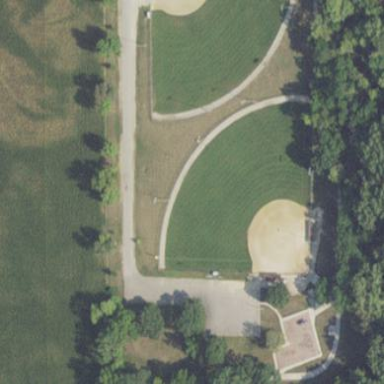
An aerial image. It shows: Softball pitch designated for baseball sports.